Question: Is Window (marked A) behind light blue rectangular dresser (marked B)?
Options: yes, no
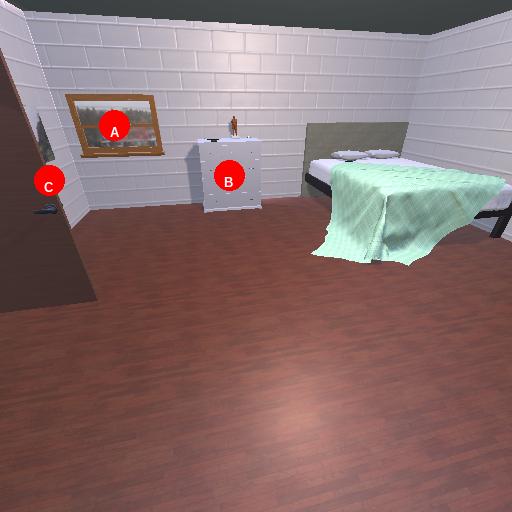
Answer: yes